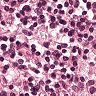
Metastatic tissue present: no